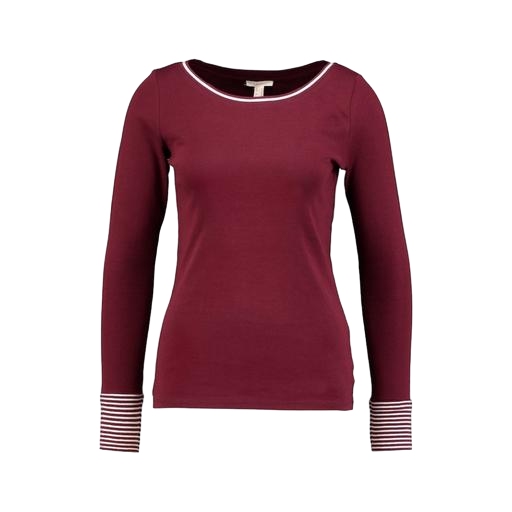
red women's striped long-sleeve t-shirt, longsleeve t-shirt, long-sleeve t-shirt only macy, white background